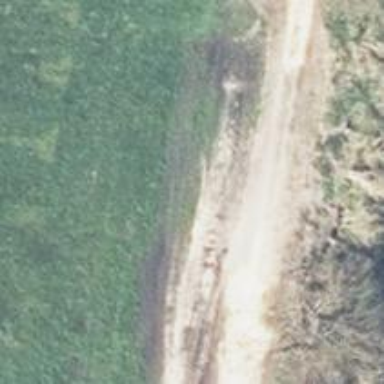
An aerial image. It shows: Track road with grass surface.